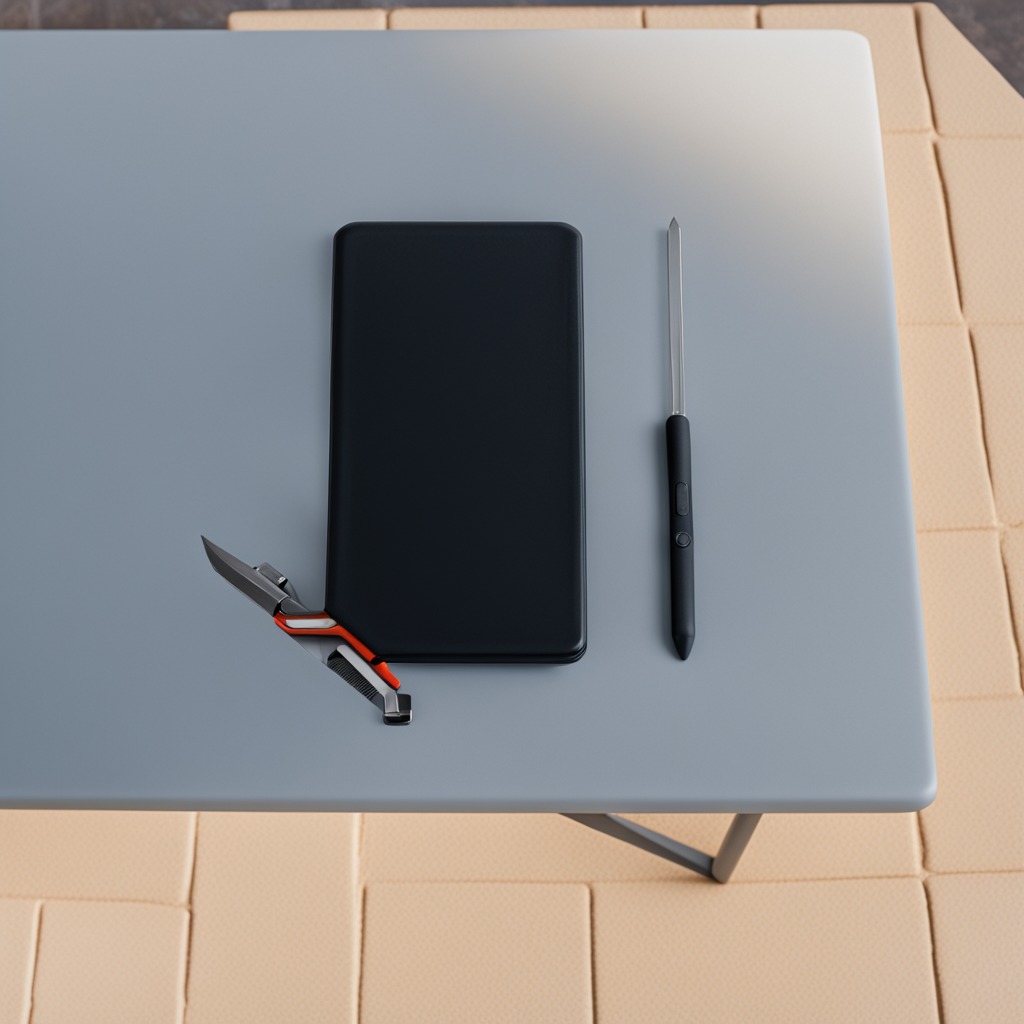
A utility knife is lying on a clean utility table in a temporary outdoor tool station.